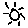
Label: sun